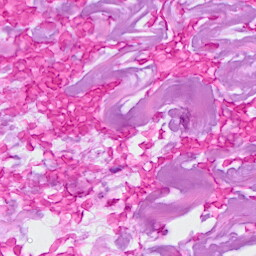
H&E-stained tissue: Breast